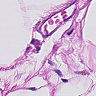
Metastatic tissue present: no